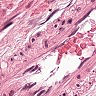
Metastatic tissue present: no